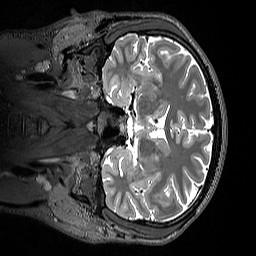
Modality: T2w
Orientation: coronal
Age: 22
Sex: male
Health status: healthy
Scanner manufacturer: siemens
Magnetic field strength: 3 T
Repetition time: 3.2 s
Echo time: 0.412 s